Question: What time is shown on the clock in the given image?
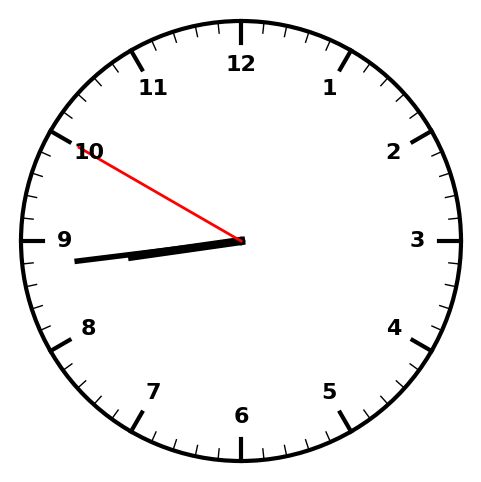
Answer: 08:43:50